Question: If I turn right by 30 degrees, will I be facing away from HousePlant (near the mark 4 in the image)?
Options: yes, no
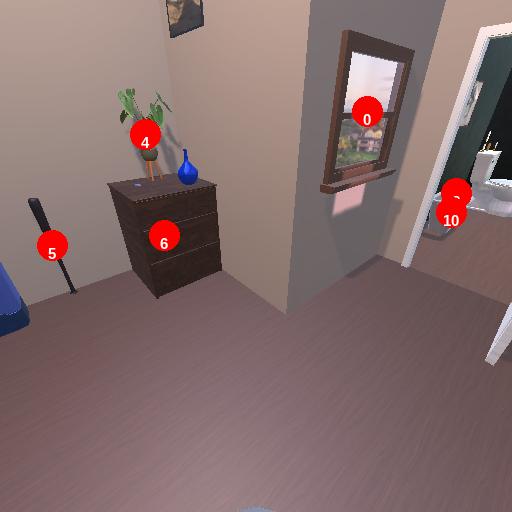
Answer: yes